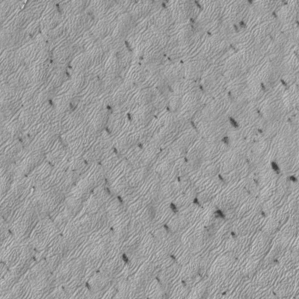
Label: frost